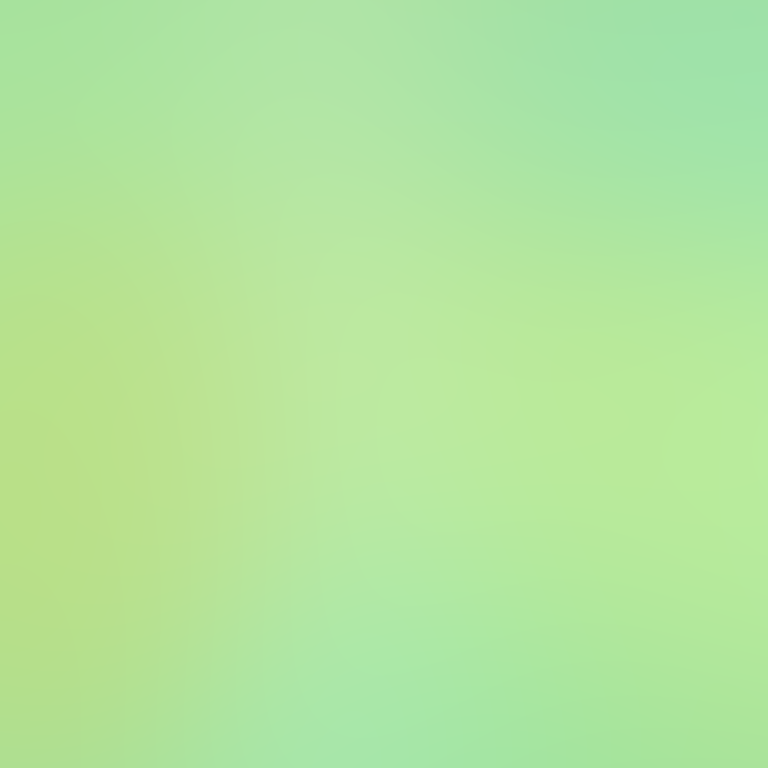
Abstract light effect, smooth gradient from soft green to light yellow, calm atmosphere, diffuse light, no room, no furniture, no objects.